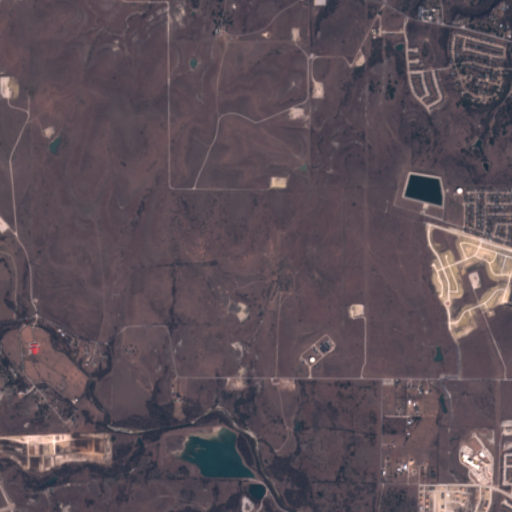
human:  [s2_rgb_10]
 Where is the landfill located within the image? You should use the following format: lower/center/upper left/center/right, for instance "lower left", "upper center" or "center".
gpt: The landfill is located in the lower center of the image.
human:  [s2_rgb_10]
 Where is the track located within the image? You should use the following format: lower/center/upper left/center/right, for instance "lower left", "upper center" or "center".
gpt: There is no track in the image.